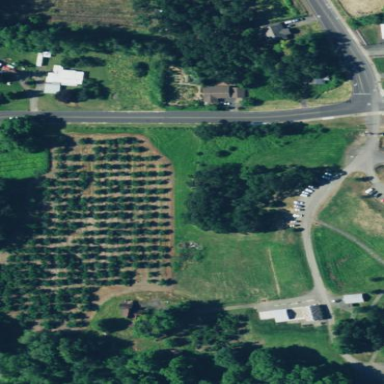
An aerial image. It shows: Orchard with hazel plants.